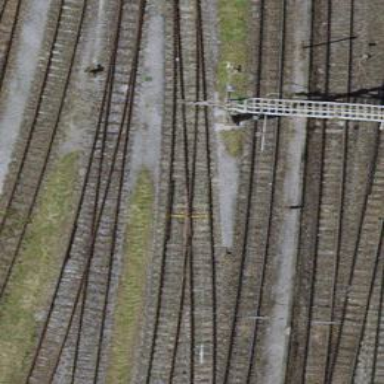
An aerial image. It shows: Railway yard with one track. The railway is electrified with contact line.